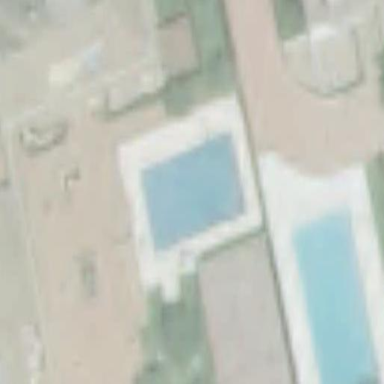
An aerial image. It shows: Swimming pool located in leisure land.